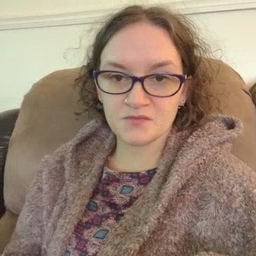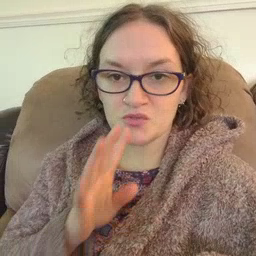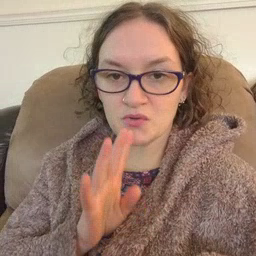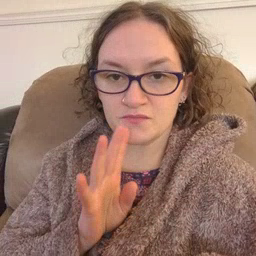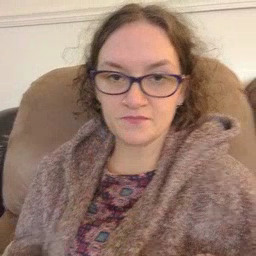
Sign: talk